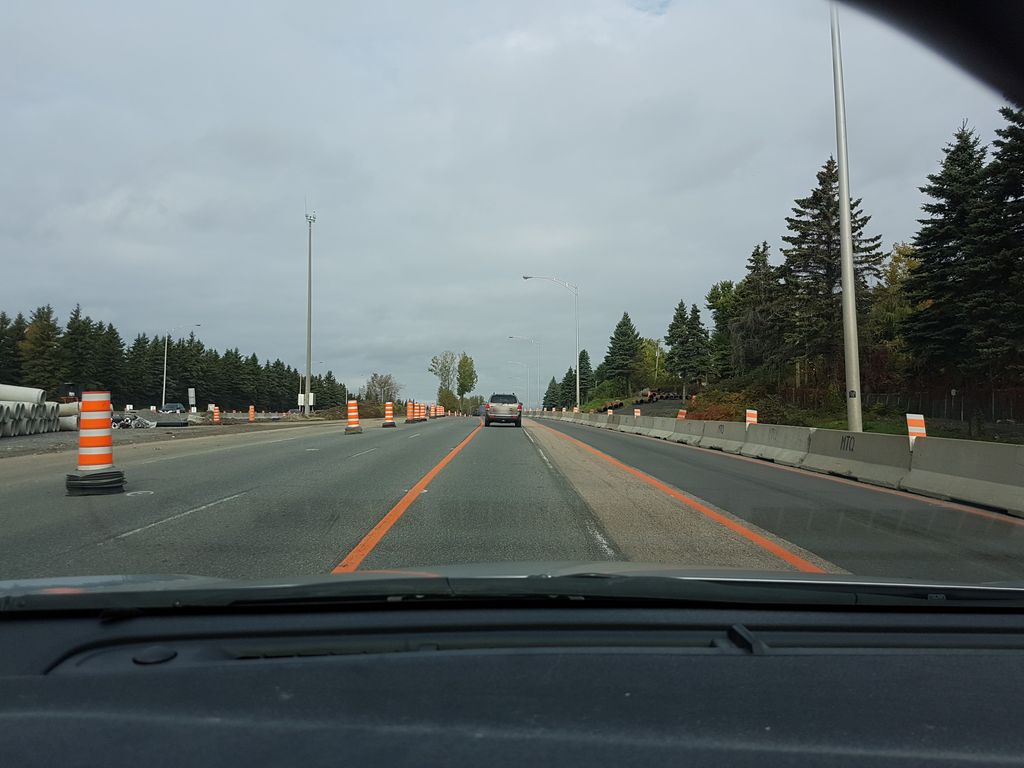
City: quebec_city